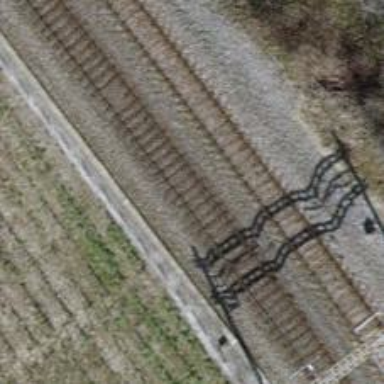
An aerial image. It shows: Single railway track with electrified contact line.